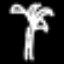
Label: palm tree